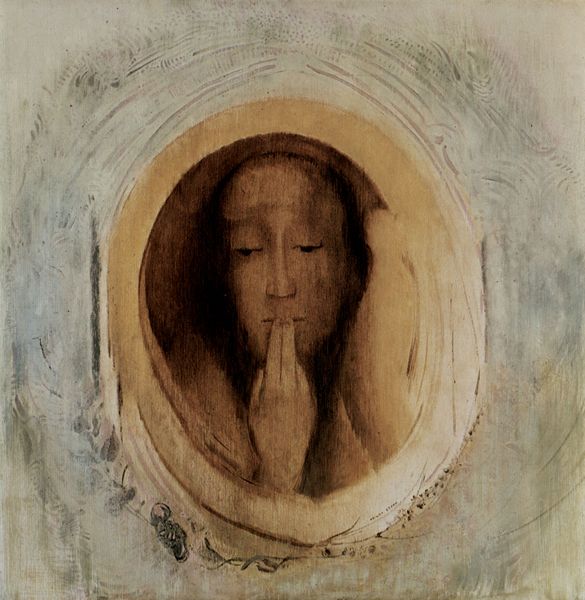
Titel: Die silberne Krone, Tondo
Künstler: Fernand Khnopff
Institution: (Privatsammlung)
Schlagwörter: blau, dunkel, hand, kopf, mann, nackt, schatten, schlaf, weiß, aquarell, gelb, grün, mädchen, ocker, ausschnitt, blumen, braun, fenster, finger, frau, geste, grau, haar, hell, holz, licht, mitte, mund, nase, pastell, profil, raum, schwarz, stirn, symbol, zeichen, zeichnung, blick, dame, schleier, tuch, beige, muster, ornament, symbolismus, wand, arm, augen, gesicht, mensch, rahmen, spitze, tod, trauer, bild, bildnis, portrait, porträt, spiegel, öl, haare, augenbrauen, en face, kontrast, lippen, ohren, kreis, oval, rund, tondo, ranken, ruhig, kuss, ruhe, zwei, abstrakt, kahl, klein, bullauge, stille, romantik, angst, zeigefinger, schmal, glatze, floral, ornamente, wandmalerei, gesenkt, gesenkter blick, besch, nachdenklich, gedanken, still, geschlossen, wimpern, striche, versteckt, medaillon, munch, umrahmung, schraffur, loch, blanc, proträt, beten, entwurf, augenlider, schemenhaft, geschlossene augen, schweigen, jüngling, christus, jesus, durchsichtig, betende, segen, niedergeschlagen, grünlich, femme, maria, khnopff, verziehrt, ikone, schlüsselloch, verschlossen, nachdenklichkeit, fesnter, friede, fenêtre, solitude, aquarelliert, rondo, leise, ölkreide, mandorla, réalisme, augenlid, traurigkei, redon, arabesquen, betrübt, mittelfinger, typ, belgien, intimität, zwei finger, psst, bsdfbgu, hvo, lippen mumd, insichgekehrt, friedensgruß, floarl, inrovertiert